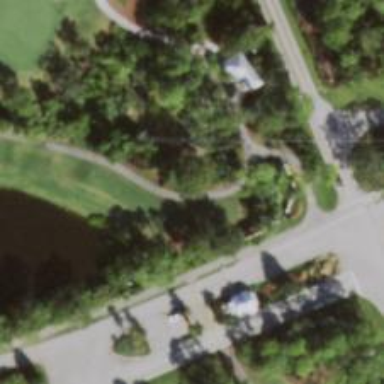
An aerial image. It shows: Path used for both walking and golf.